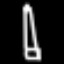
Label: pencil